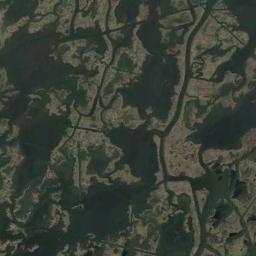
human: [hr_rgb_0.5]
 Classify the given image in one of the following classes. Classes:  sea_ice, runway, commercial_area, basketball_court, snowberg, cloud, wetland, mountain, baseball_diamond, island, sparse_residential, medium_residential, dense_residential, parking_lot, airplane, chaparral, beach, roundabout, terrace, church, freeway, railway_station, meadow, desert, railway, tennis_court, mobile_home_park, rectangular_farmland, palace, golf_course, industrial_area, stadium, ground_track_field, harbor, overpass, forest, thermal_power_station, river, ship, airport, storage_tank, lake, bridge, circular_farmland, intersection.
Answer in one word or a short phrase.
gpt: wetland